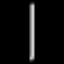
Label: line